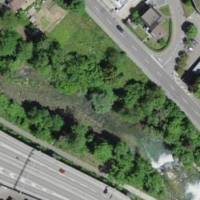
EUNIS habitat code: 53
Species observed at this site:
Hippocrepis emerus
Rhamnus cathartica
Clematis vitalba
Sonchus asper